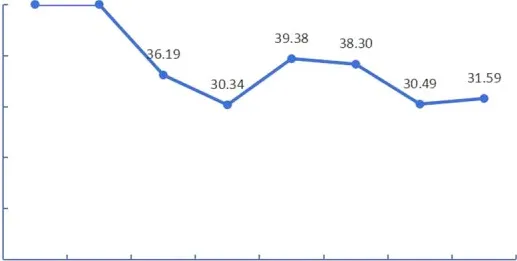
Line chart of serum PIVKA-II.
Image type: pathology (immunostaining)